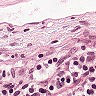
Metastatic tissue present: no